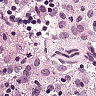
Metastatic tissue present: no